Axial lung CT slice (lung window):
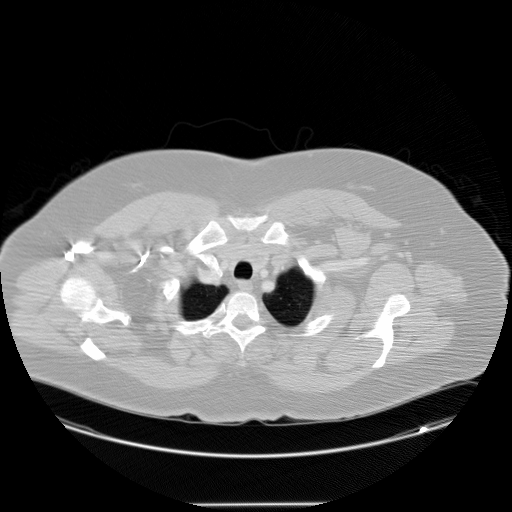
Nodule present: no